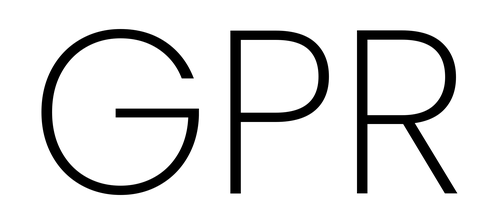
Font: Poppins-ExtraLight